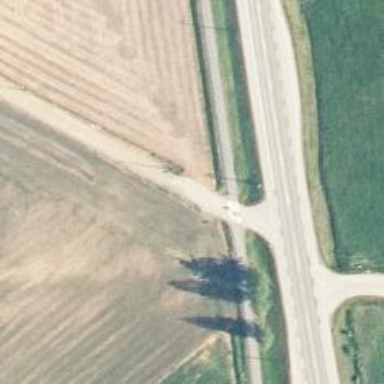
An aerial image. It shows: Unclassified road running through agricultural land.